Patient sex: M
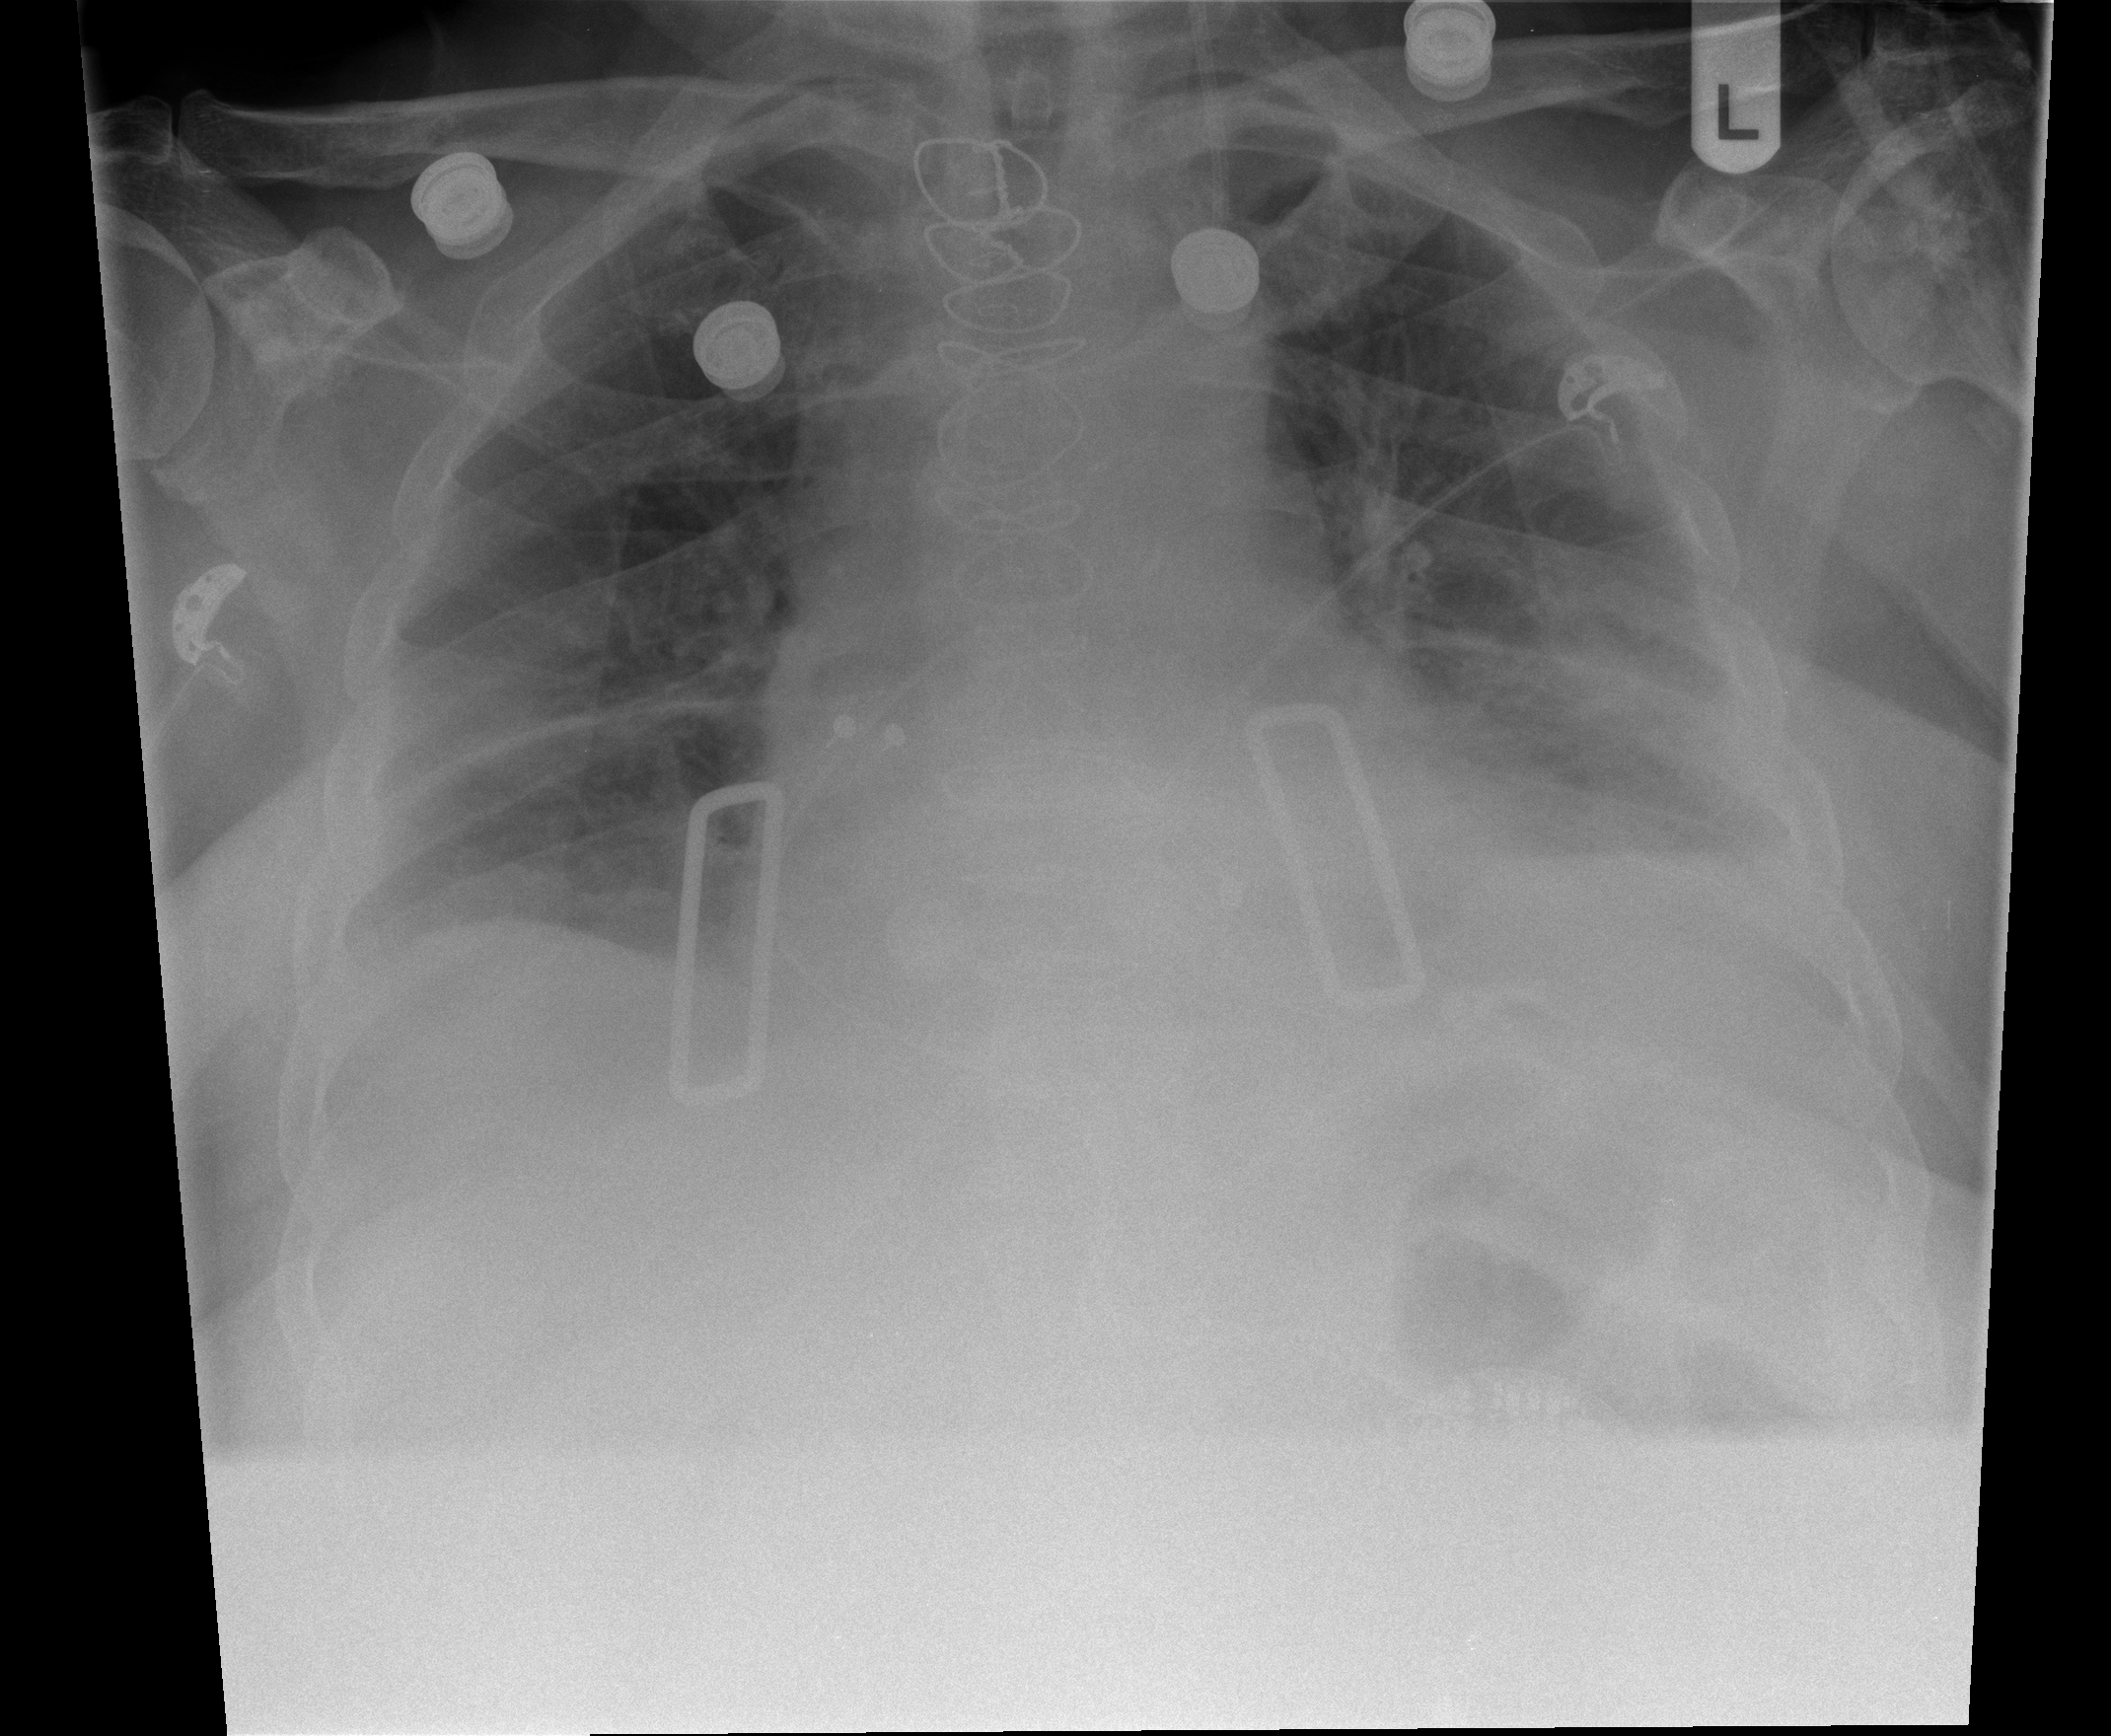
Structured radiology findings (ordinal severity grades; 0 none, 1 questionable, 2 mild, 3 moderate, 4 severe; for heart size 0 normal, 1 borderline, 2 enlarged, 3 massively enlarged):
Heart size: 0
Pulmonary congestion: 2
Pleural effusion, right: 2
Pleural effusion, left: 2
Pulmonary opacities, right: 0
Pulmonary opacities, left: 0
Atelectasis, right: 2
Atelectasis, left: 2